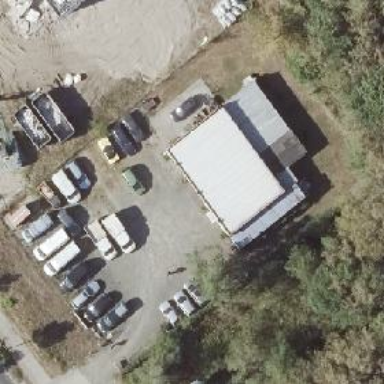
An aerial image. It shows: Car repair shop with fence.